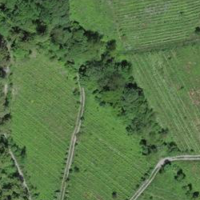
EUNIS habitat code: 40
Species observed at this site:
Tanacetum vulgare
Leonurus cardiaca